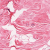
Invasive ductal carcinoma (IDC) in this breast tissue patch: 0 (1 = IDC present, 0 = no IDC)